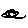
Label: circle